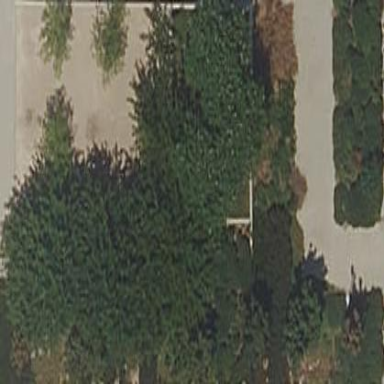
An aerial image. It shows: Garden that is leisure land.